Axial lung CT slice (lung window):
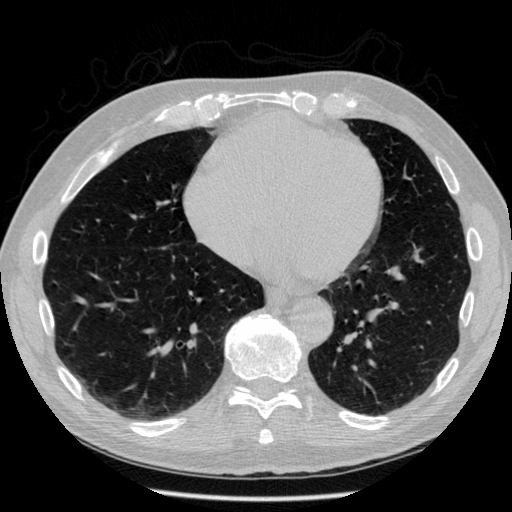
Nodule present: no